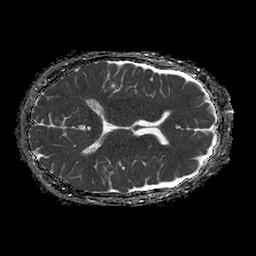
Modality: ADC
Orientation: axial
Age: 66
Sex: female
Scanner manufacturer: philips
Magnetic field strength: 1.5 T
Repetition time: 4.6 s
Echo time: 0.08517 s